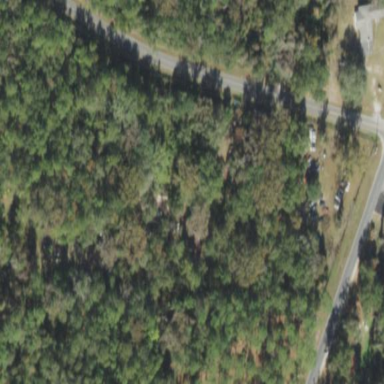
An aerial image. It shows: Mixed leaf woodland.